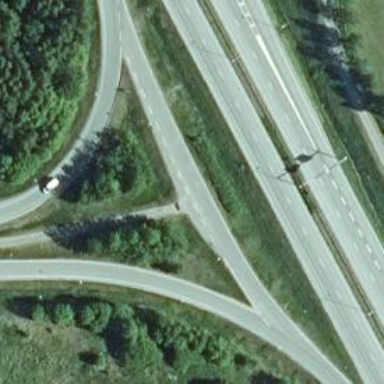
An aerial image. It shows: Asphalt road designated for service vehicles.